Field crop: maize
Growth stage: 2
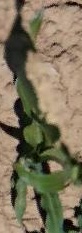
Species: maize